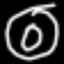
Label: donut